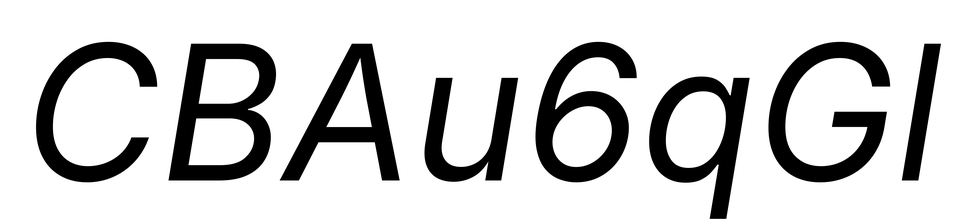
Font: Inter-Italic_Italic